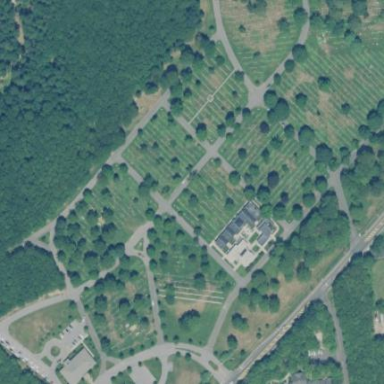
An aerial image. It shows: Cemetery.